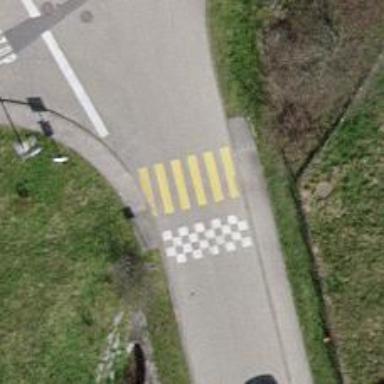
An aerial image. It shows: Zebra crossing on the road.